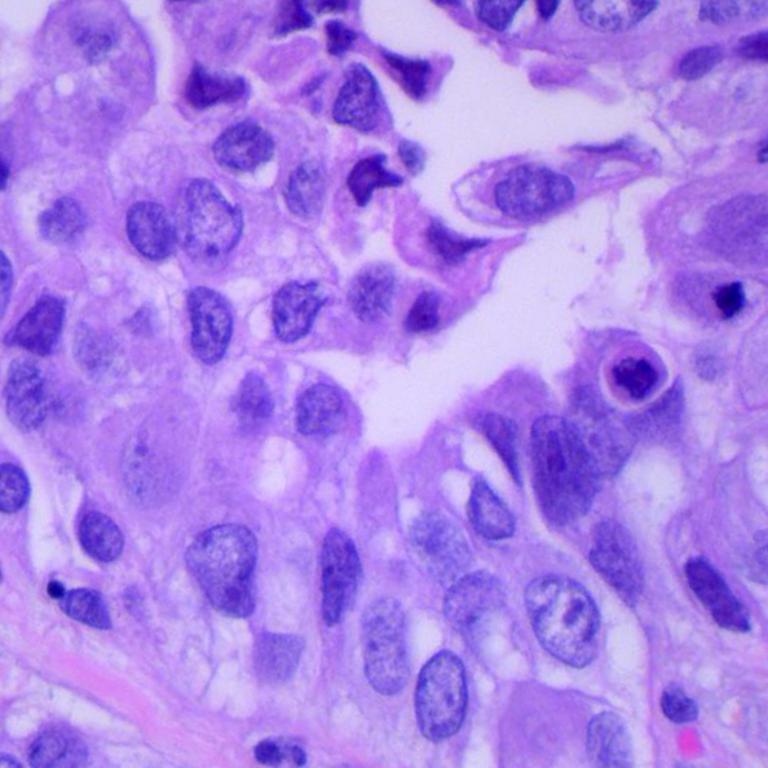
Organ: lung
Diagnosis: adenocarcinomas